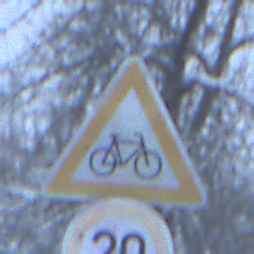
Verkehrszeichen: RadverkehrLinks
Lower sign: Geschwindigkeit20
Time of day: Midday
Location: Outdoor (Nature)
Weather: Overcast
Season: Winter
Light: Natural